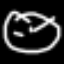
Label: clock